This continuous-wavelet-transform scalogram was computed from a bearing vibration snapshot. Determine the bearing's health state. Answer with exactly one of: normal, inner_race, outer_race, ball.
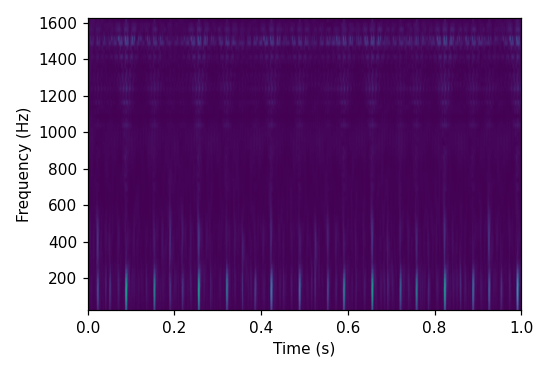
Answer: outer_race